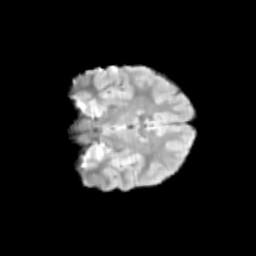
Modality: T2w
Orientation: coronal
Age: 9
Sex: male
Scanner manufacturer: siemens
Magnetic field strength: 3 T
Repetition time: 3.8 s
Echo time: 0.07 s